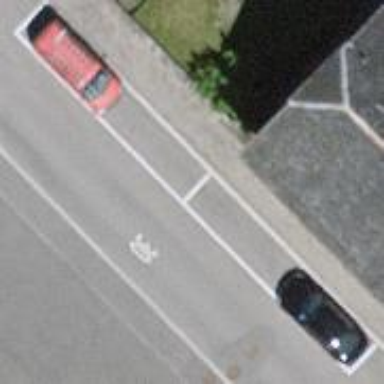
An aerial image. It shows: Parking lane designated for parking.